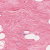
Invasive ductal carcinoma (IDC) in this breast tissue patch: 0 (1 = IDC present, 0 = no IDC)